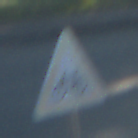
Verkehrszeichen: RadverkehrRechts
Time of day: MorningAfternoon
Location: Outdoor (Urban)
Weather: Clear
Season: NotSpecified
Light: Natural